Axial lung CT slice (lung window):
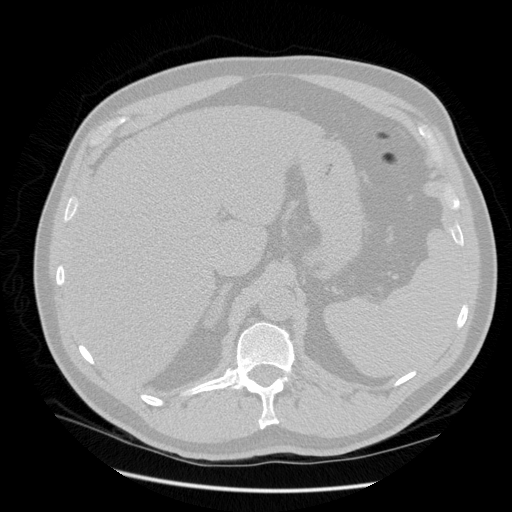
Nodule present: no